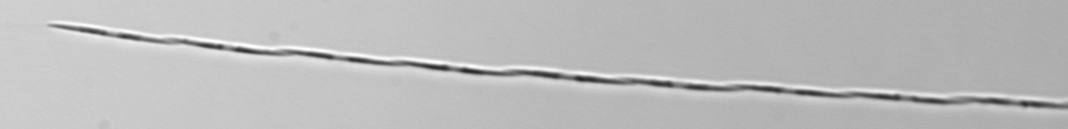
Label: Pseudo-nitzschia